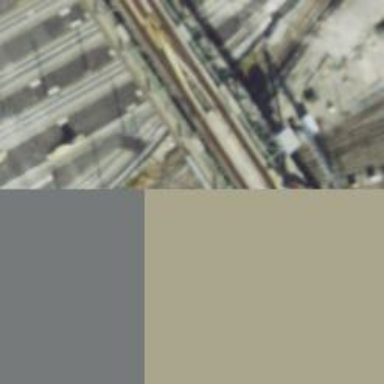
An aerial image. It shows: Electrified railway yard with rail tracks.